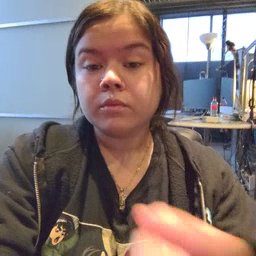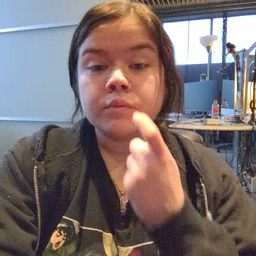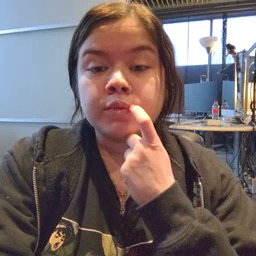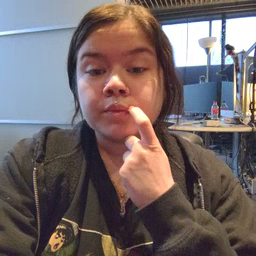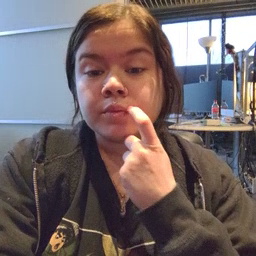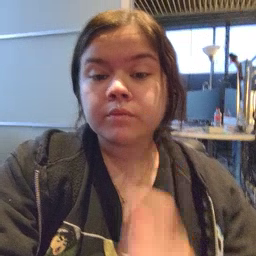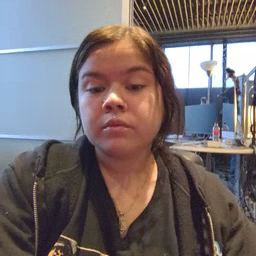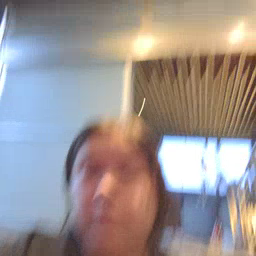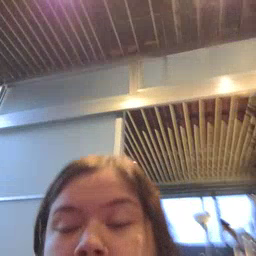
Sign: tooth